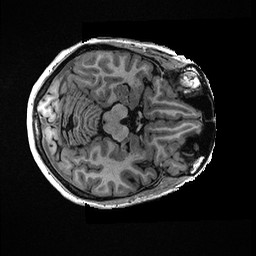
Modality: T1w
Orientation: axial
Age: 55
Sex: female
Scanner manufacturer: ge
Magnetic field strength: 3 T
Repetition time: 0.006952 s
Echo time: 0.00292 s